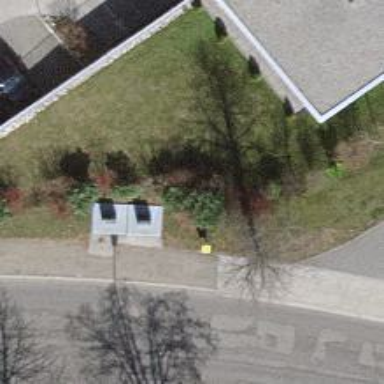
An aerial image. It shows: Post box.